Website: home-depot
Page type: payment
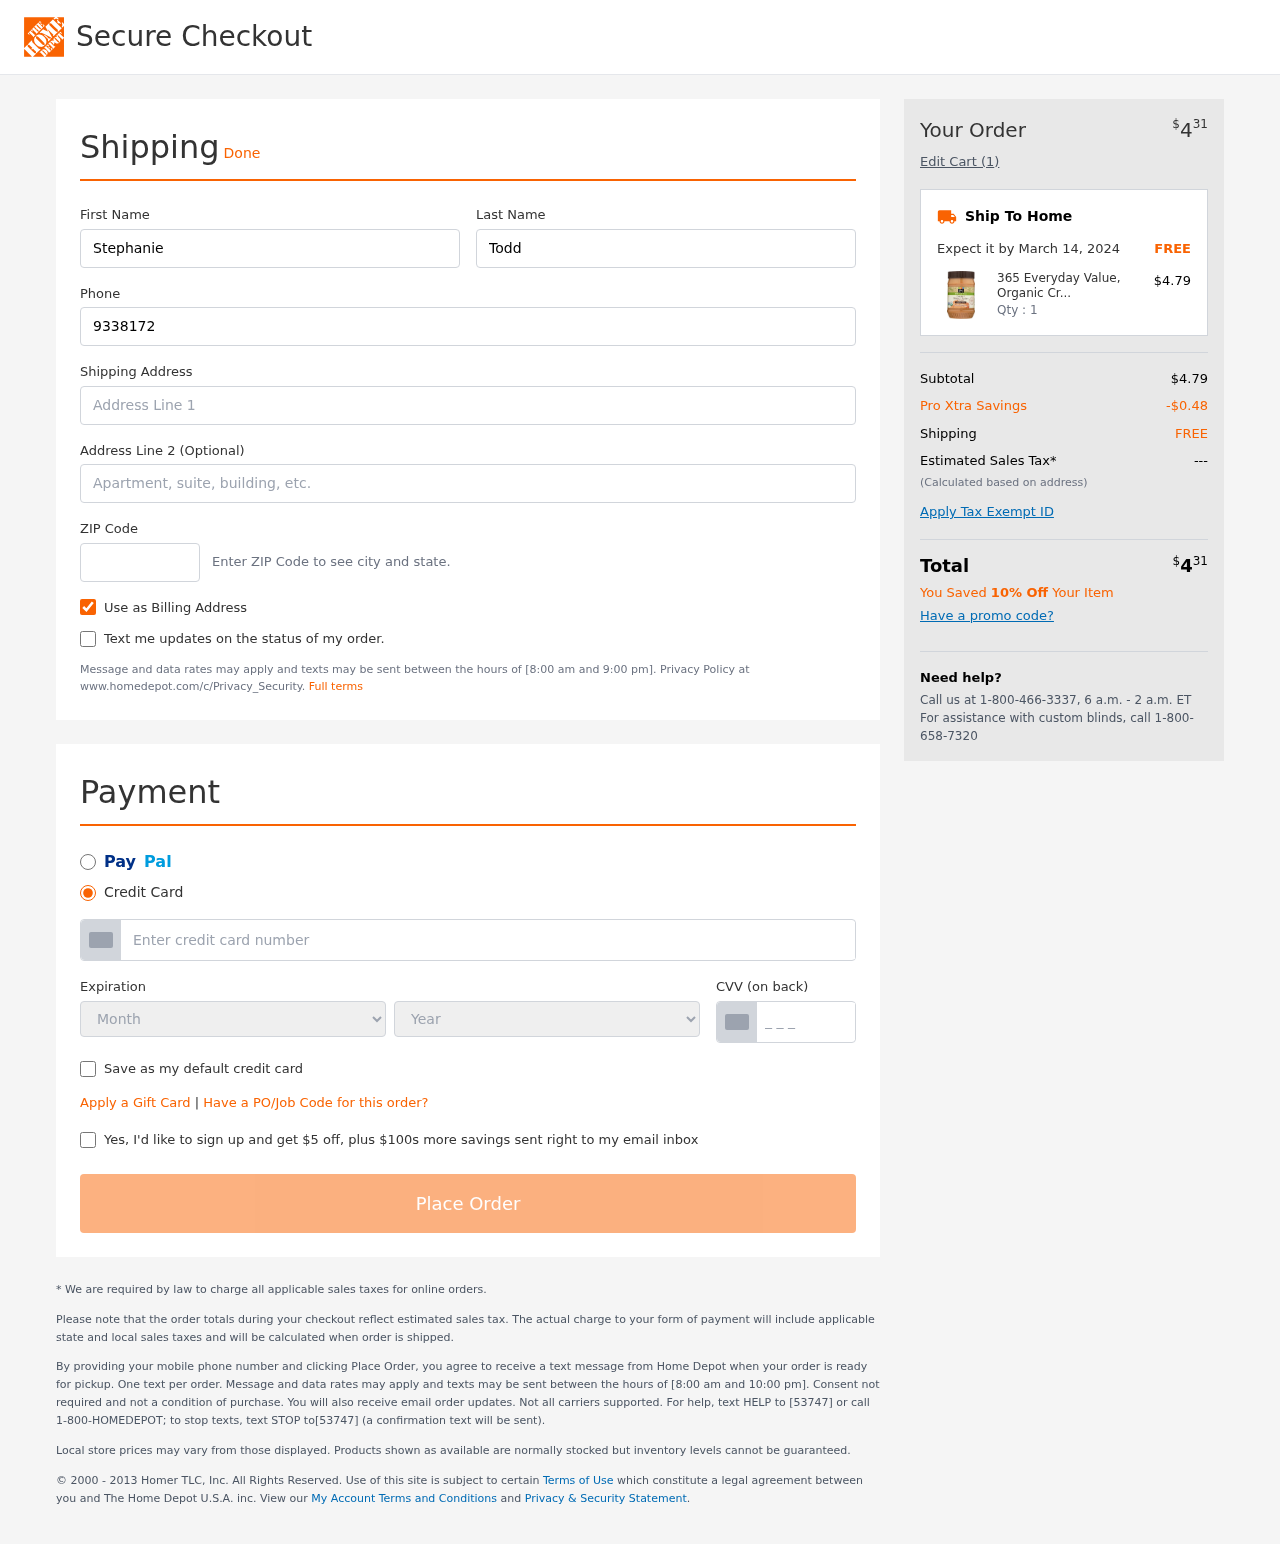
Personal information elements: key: PII_CARD_CVV
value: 0898
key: PII_CARD_EXPIRY_MONTH
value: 03
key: PII_CARD_EXPIRY_YEAR
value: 28
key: PII_CARD_NUMBER
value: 3440 7054 9961 215
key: PII_FIRSTNAME
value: Stephanie
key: PII_LASTNAME
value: Todd
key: PII_PHONE
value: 9338172517
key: PII_POSTCODE
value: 97653
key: PII_STREET
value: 449 Mullen Neck Suite 114
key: PII_STREET2
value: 0892 Priscilla Crossroad
Product elements: key: PRODUCT1_NAME
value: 365 Everyday Value, Organic Creamy Peanut Butter, Unsweetened, 16 oz
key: PRODUCT1_PRICE
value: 4.79
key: PRODUCT1_QUANTITY
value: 1
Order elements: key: ORDER_TOTAL
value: $431
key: ORDER_NUM_ITEMS
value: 1
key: ORDER_DELIVERY_DATE
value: March 14, 2024
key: ORDER_SUBTOTAL
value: $4.79
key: ORDER_DISCOUNT
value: -$0.48
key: ORDER_SHIPPING_COST
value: FREE